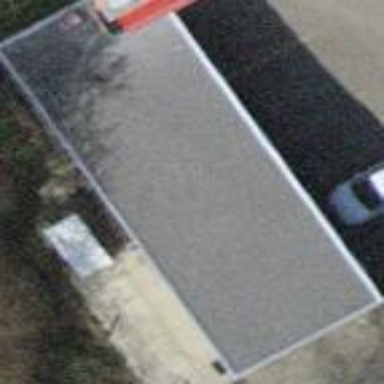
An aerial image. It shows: Group of garages.